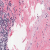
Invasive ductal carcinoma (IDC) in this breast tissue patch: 0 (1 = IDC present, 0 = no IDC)